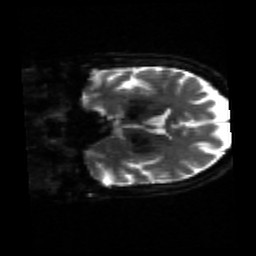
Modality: sbref
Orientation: coronal
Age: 49
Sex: female
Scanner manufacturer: siemens
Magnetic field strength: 3 T
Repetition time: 4.71 s
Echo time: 0.0906 s